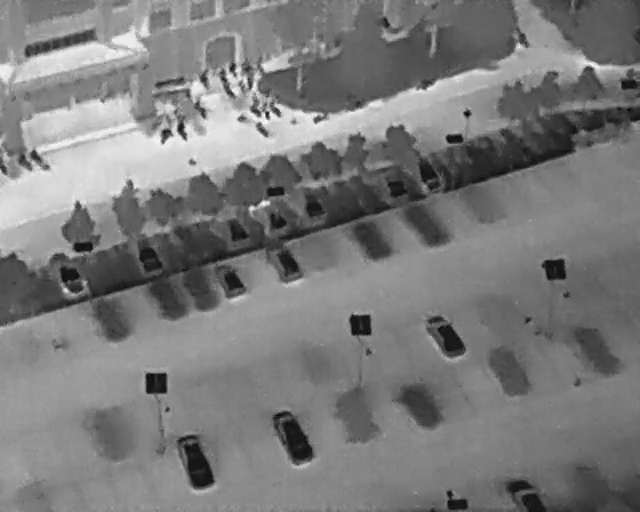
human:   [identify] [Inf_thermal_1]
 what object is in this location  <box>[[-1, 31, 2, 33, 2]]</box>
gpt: <ref>1 small bicycle at the left</ref>